Question: This is exactly what I'm trying to achieve:

So, if I'm not clear, I want those thumbnails to be positioned oblique according to the browser width and height.
Thanks!
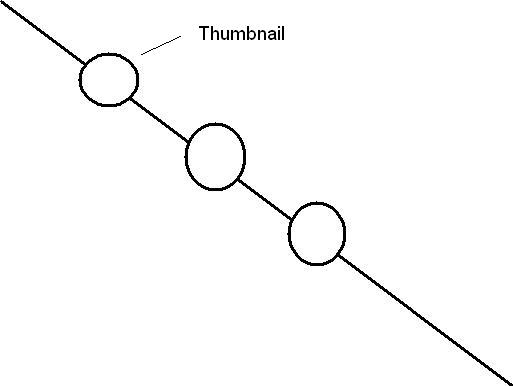
Answer: You may need to use javascript code like this:
'''
<!DOCTYPE HTML>
<html>
<head>
<meta http-equiv="Content-Type" content="text/html; charset=UTF-8">
<title>Untitled Document</title>
<script src="http://code.jquery.com/jquery-latest.js"></script>
<script type="text/javascript">
$(function(){
$('.sample').each(function(){
var this_index = $(this).index();
var margin_left = $(this).width() * this_index;
$(this).css({
marginLeft : margin_left
});
});
});
</script>
<style type="text/css">
a.sample {
height:100px;
width:100px;
display:block;
background-color:red;
border-radius:50px;
-moz-border-radius:50px;
border:2px solid black;
}
</style>
</head>
<body>
<a href="#" class="sample"></a>
<a href="#" class="sample"></a>
<a href="#" class="sample"></a>
</body>
</html>
'''